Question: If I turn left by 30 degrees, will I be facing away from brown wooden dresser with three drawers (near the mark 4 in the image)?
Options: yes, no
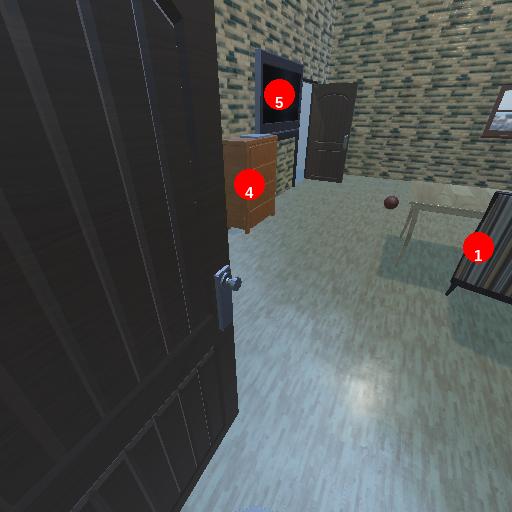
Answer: yes